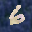
Label: 6